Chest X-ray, PA view. Patient: 42 years old, sex M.
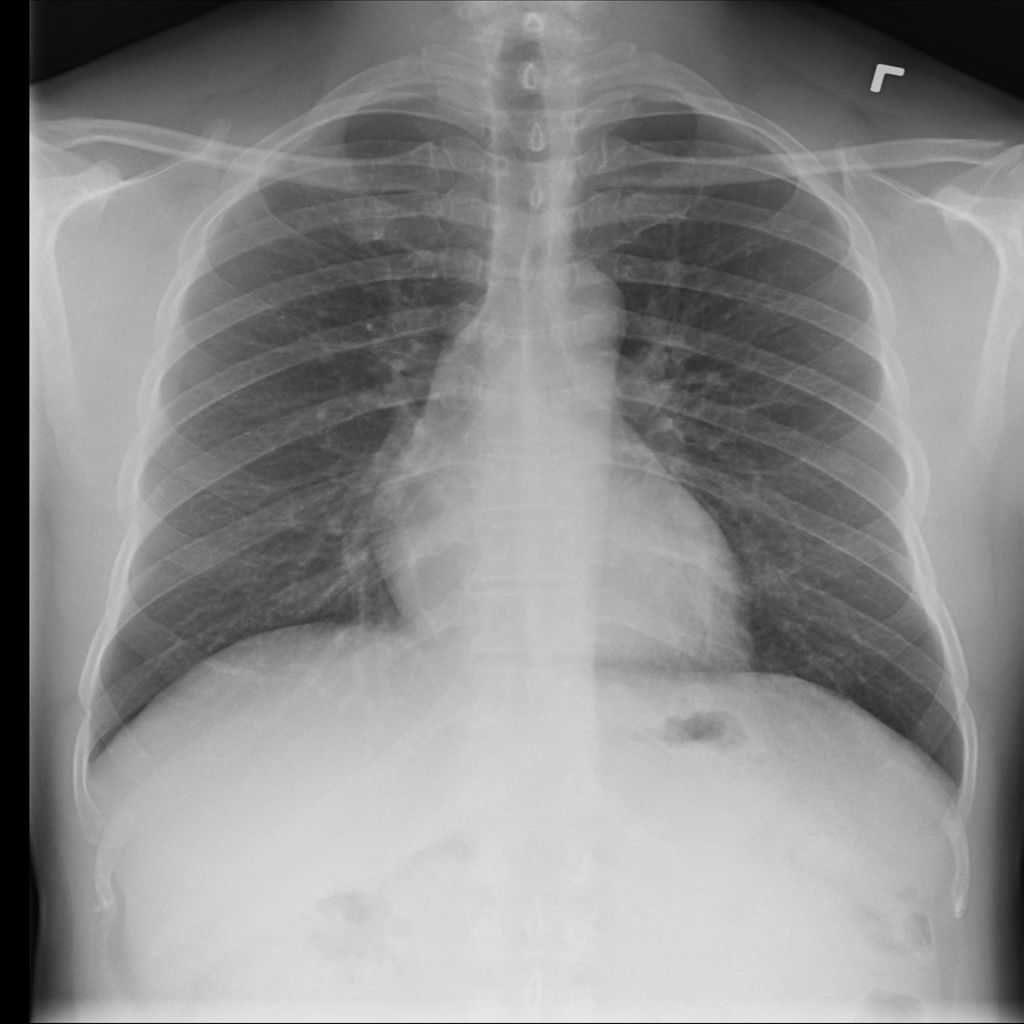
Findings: No Finding